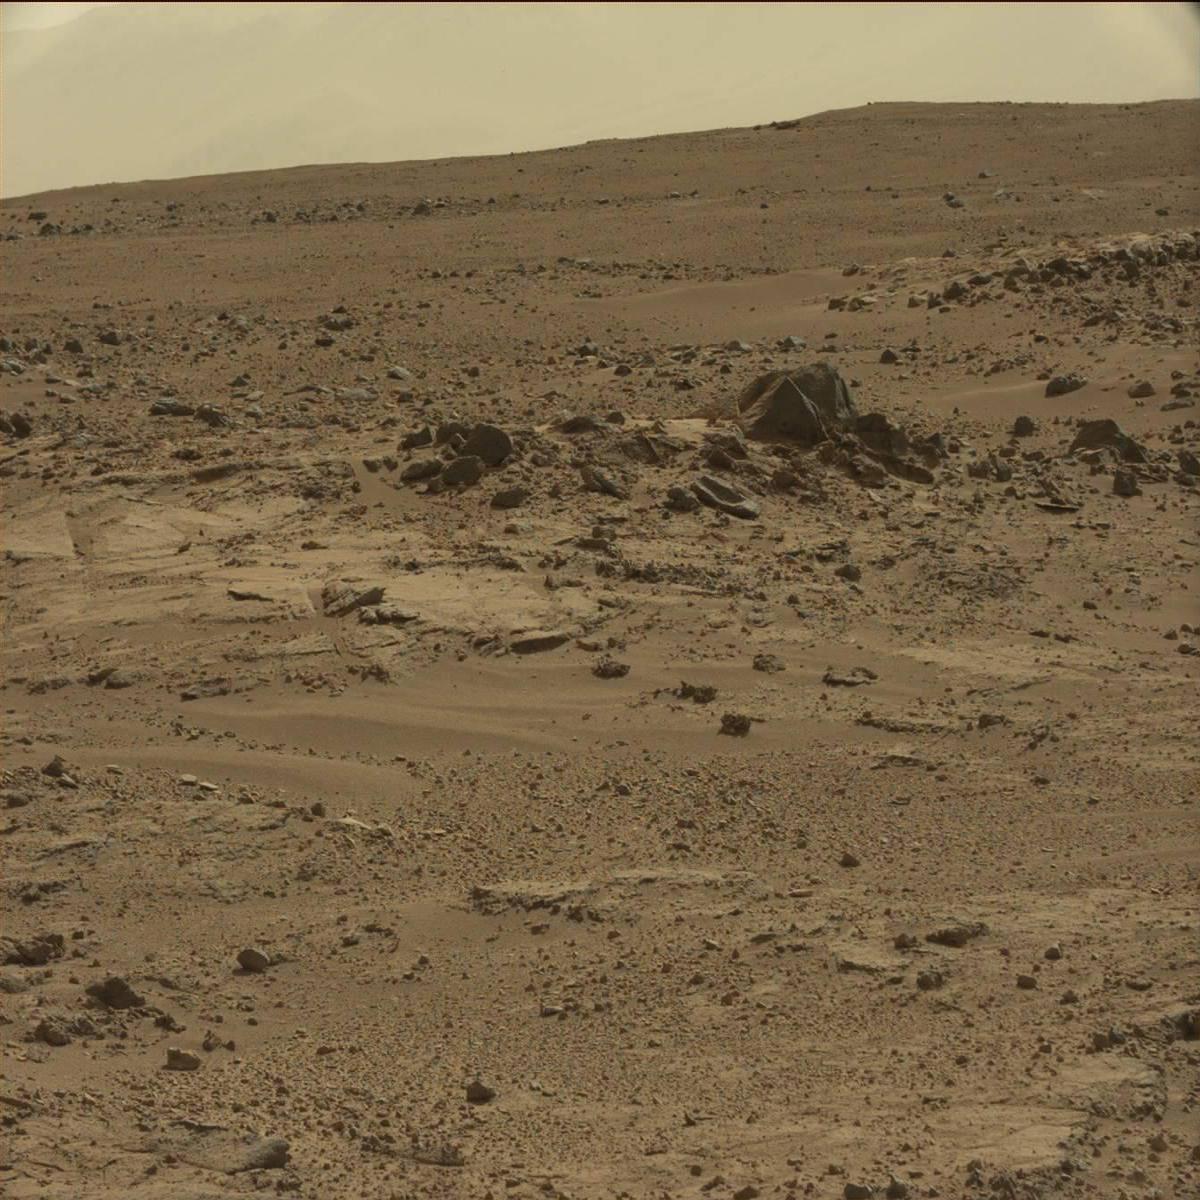
Terrain classes present: Bedrock, Ridge, Rock, Sand / Soil, Sky